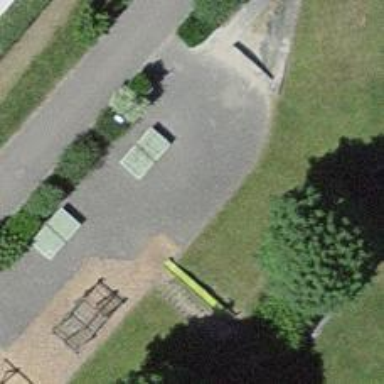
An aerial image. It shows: Pitch for leisure activities.